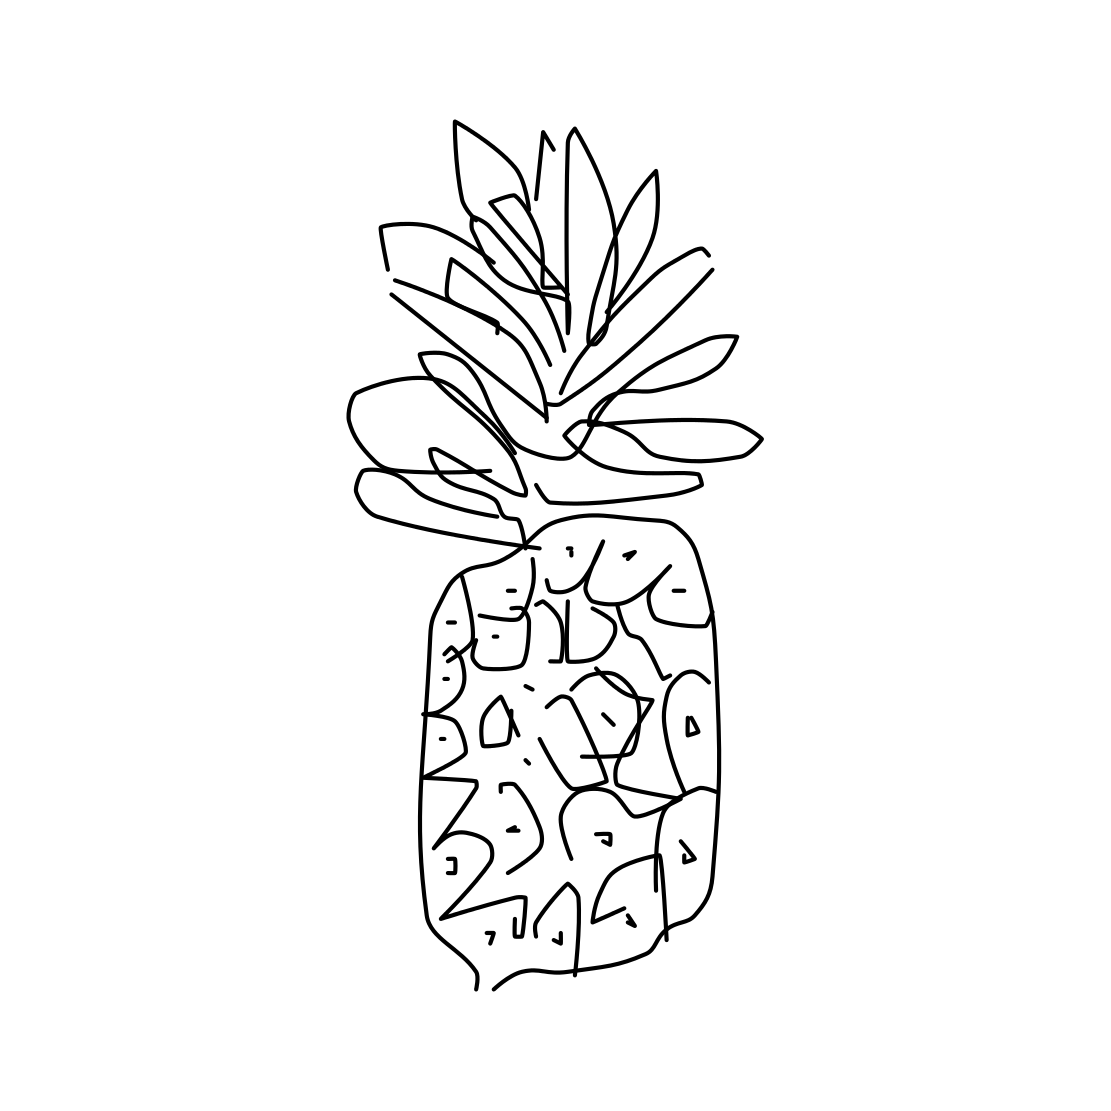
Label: pineapple